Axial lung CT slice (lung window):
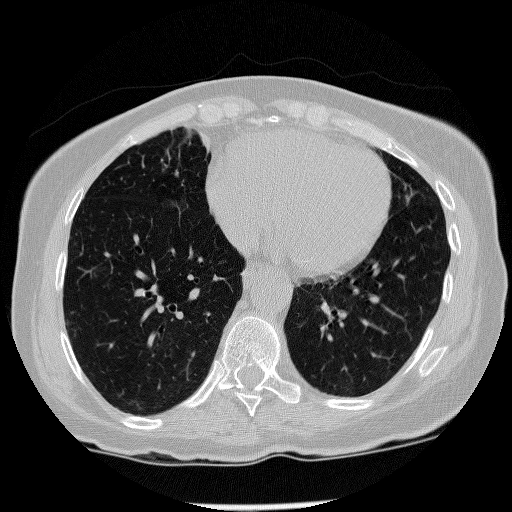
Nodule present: no